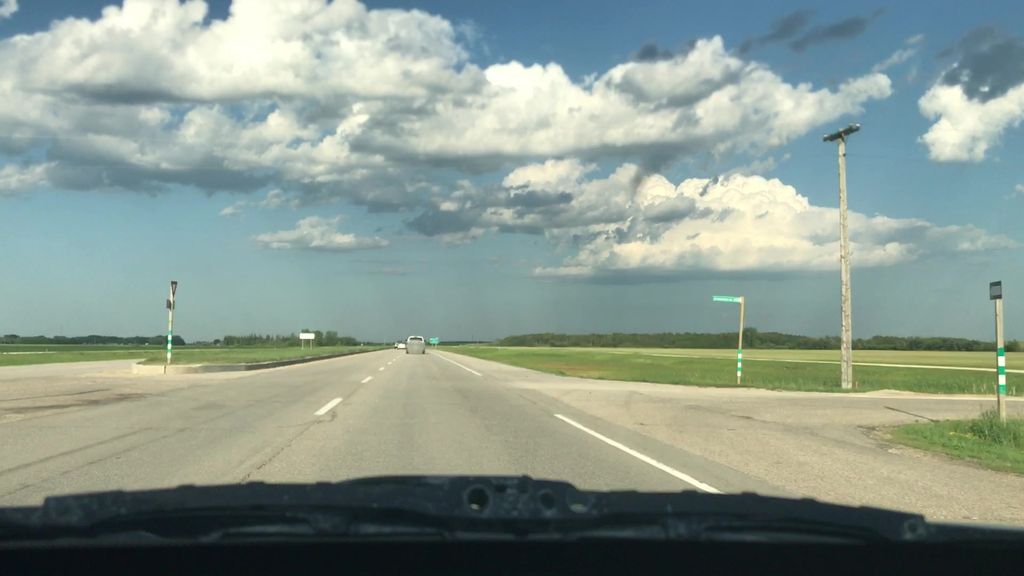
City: winnipeg